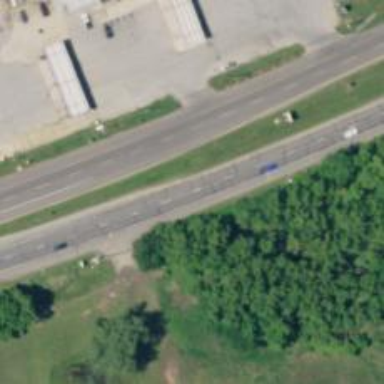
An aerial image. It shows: Trunk highway.